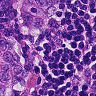
Metastatic tissue present: yes